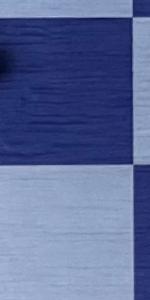
Label: Empty